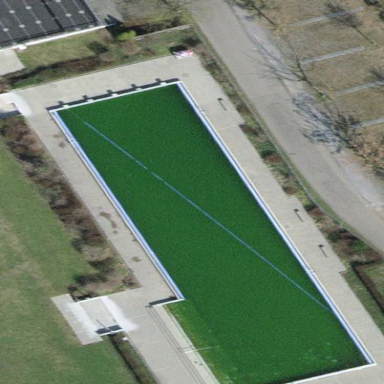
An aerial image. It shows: Swimming pool area designated for swimming activities.